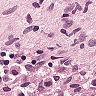
Metastatic tissue present: yes